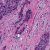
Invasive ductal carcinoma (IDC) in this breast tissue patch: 1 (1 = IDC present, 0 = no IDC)